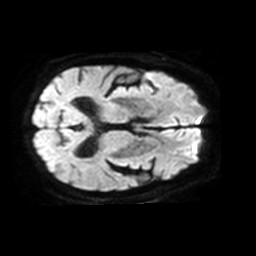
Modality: TRACE
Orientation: axial
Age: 76
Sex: male
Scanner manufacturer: philips
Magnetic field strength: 1.5 T
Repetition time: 4.78 s
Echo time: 0.07794 s